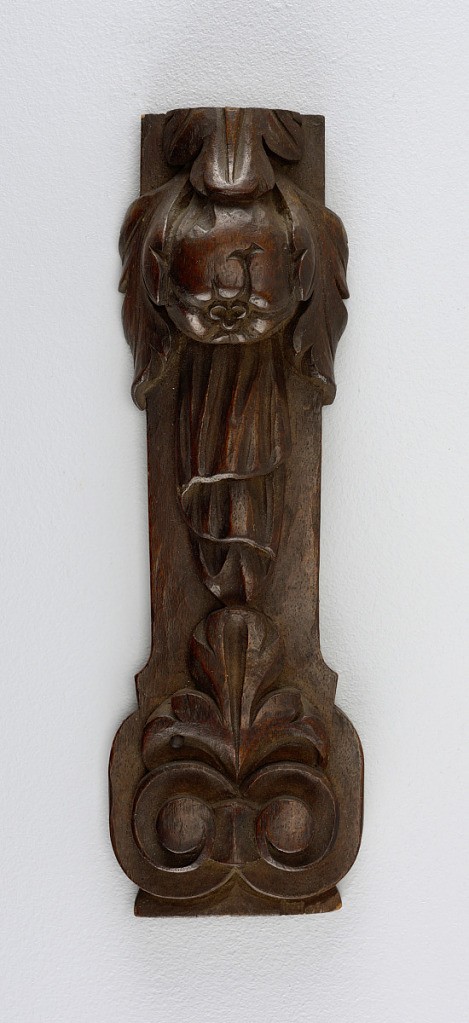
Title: Fragment, pilaster
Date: ca. 1600
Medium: wood, carved
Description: portion of pendant ornaments composed of furit, foliage and drapery